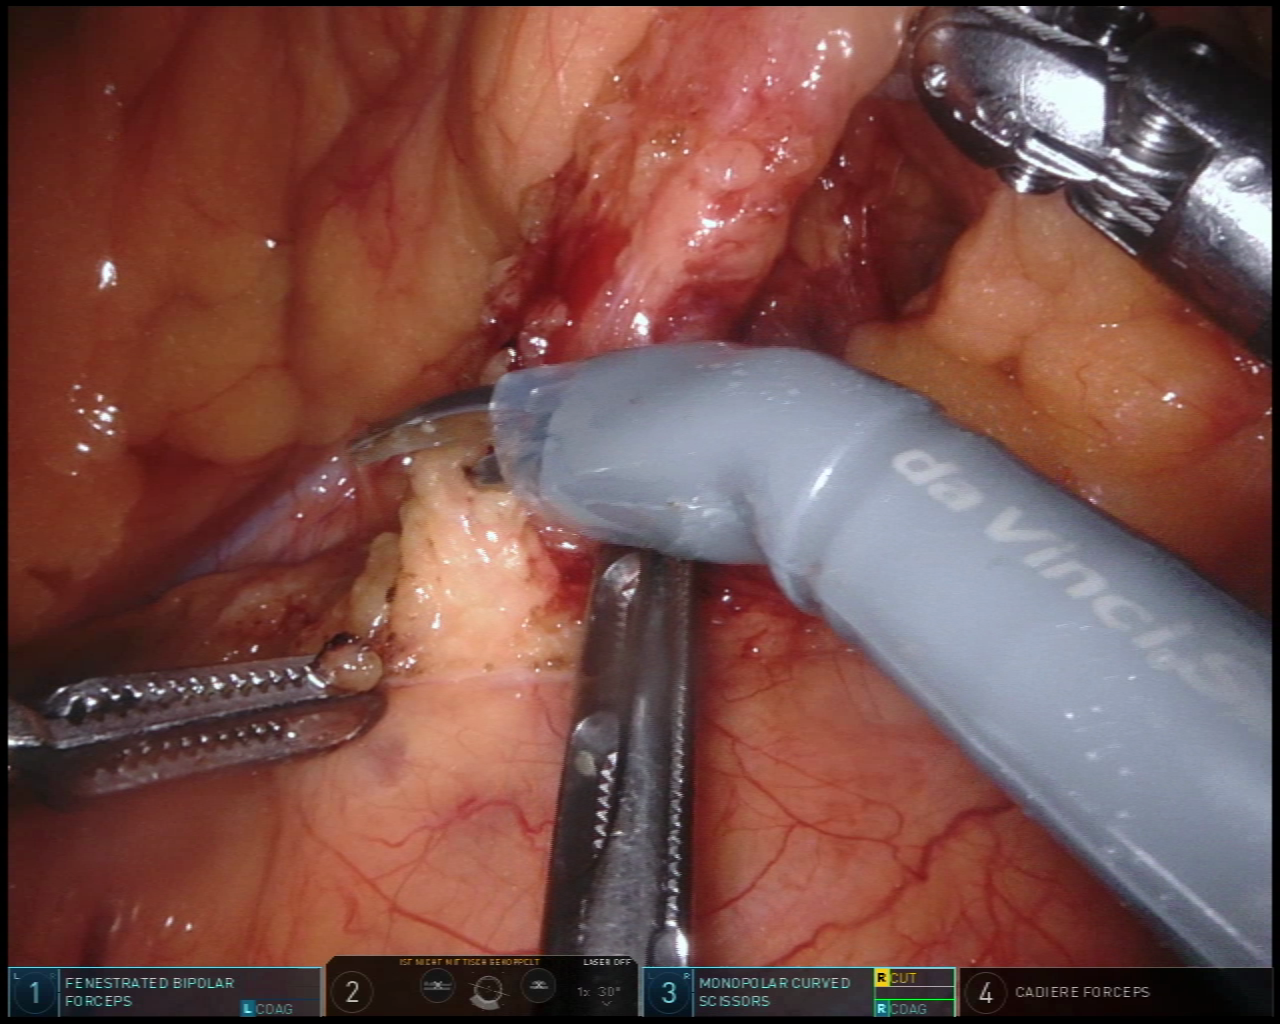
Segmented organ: intestinal_veins
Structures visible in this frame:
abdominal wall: no
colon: no
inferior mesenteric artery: yes
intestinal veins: yes
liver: no
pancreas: no
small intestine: no
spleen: no
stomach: no
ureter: no
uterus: no
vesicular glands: no